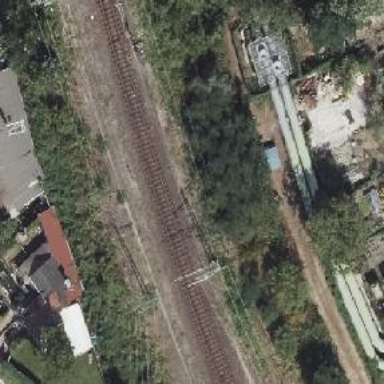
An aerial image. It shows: Railway signal.